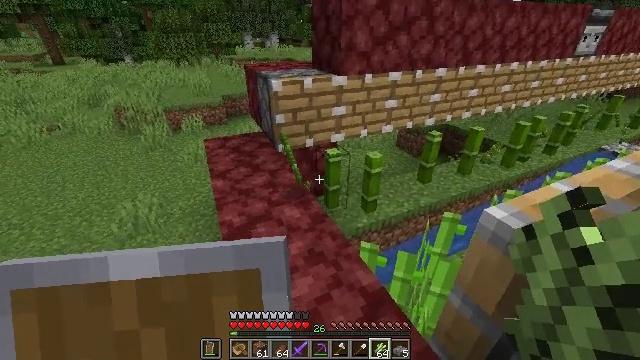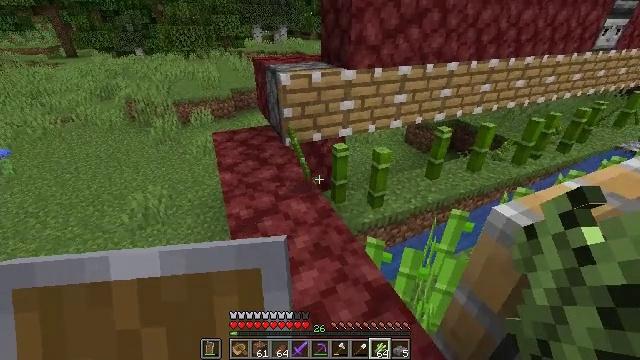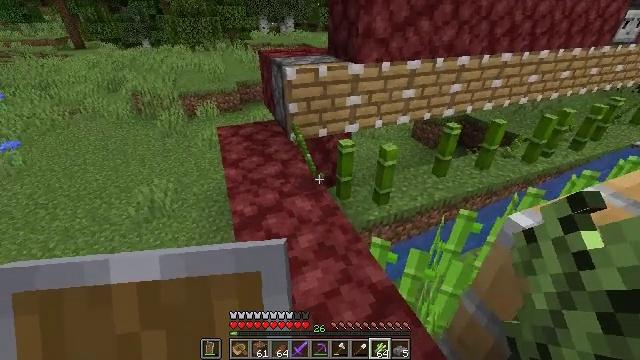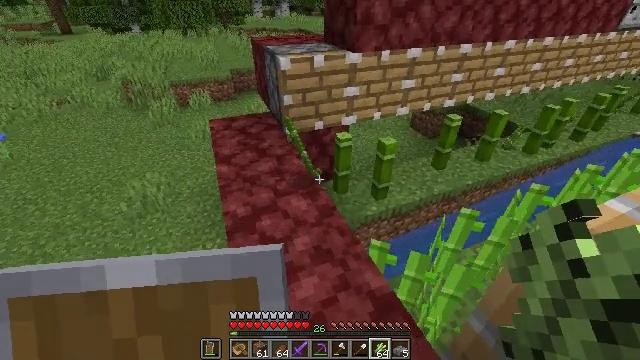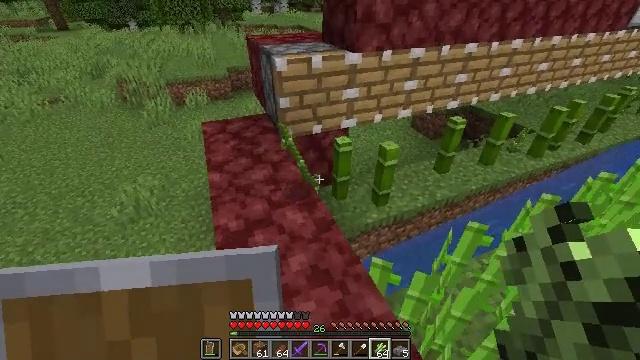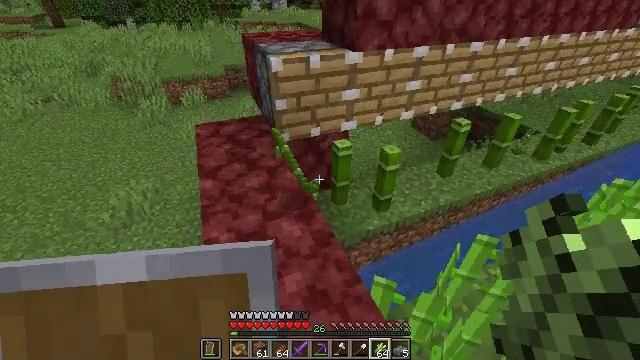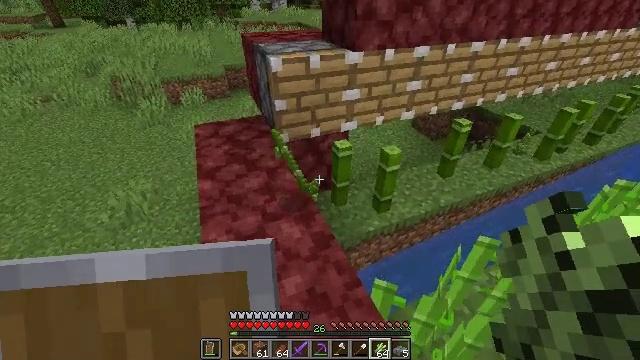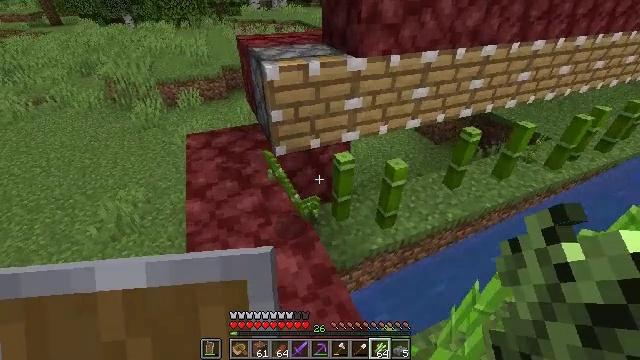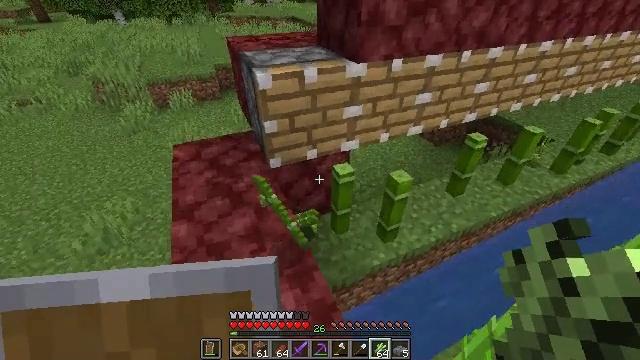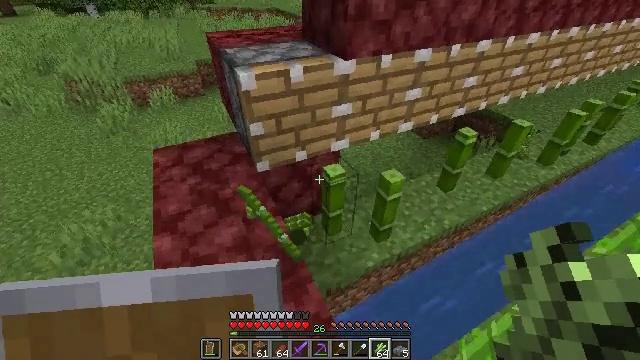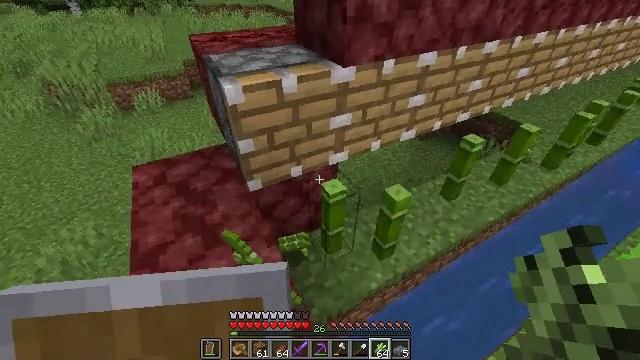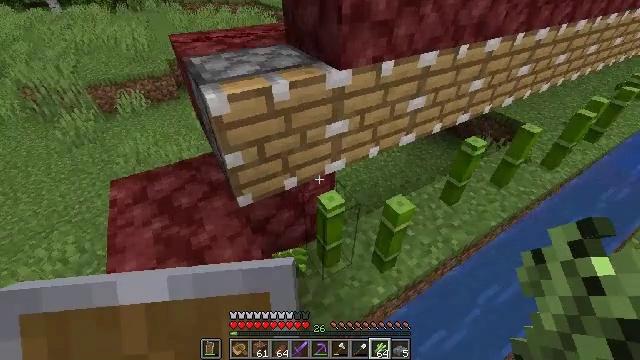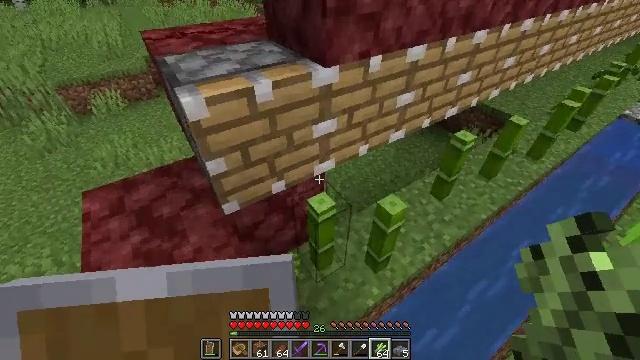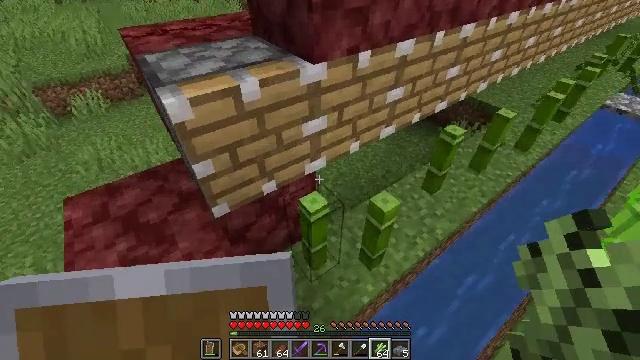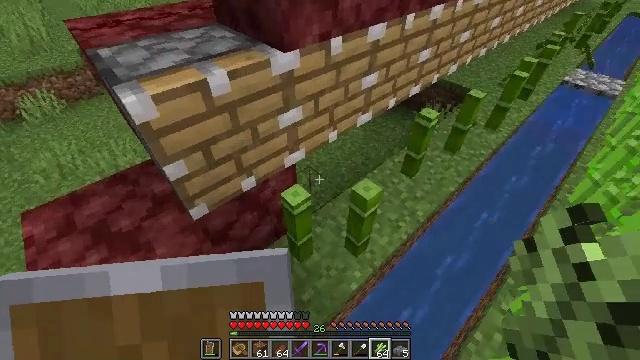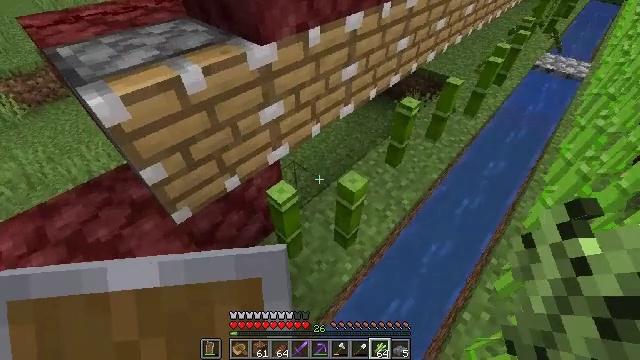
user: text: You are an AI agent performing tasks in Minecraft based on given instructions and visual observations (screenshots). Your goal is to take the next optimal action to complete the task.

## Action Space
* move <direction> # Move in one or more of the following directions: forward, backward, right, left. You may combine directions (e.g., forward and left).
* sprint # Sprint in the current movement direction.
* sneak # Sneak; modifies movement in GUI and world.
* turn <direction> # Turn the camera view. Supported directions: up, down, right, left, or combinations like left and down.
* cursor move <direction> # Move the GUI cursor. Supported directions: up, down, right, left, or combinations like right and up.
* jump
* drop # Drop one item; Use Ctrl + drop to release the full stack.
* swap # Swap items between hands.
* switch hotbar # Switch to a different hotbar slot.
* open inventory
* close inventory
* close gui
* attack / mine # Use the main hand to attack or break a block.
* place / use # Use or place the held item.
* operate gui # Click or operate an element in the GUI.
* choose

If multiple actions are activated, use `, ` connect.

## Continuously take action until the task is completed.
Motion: motion action
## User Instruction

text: Remove a bamboo from the inventory.
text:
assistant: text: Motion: turn left and down
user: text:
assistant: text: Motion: move forward, turn left and down
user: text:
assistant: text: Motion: move forward, turn down
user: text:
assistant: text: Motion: move forward
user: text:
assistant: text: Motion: move forward
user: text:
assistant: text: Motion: move forward
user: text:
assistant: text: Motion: move forward
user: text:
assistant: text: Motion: move forward
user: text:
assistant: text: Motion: move forward, turn right and down
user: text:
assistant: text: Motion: move forward, turn right
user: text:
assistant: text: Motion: move forward, turn right
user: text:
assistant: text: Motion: turn right and down
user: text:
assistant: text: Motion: turn right
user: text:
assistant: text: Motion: turn right and down
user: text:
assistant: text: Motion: turn right and down
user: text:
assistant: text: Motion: turn right
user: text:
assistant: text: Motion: turn right and down
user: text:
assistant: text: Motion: turn right
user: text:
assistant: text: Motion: turn right
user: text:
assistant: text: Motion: turn right
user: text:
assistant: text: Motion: move forward
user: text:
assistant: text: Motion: move forward
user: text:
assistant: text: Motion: move forward
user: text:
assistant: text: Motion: move forward
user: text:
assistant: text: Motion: move forward
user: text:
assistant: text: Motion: no_op
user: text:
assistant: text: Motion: move left
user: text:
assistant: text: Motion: move left
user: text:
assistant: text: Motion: move left
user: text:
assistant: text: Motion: move left